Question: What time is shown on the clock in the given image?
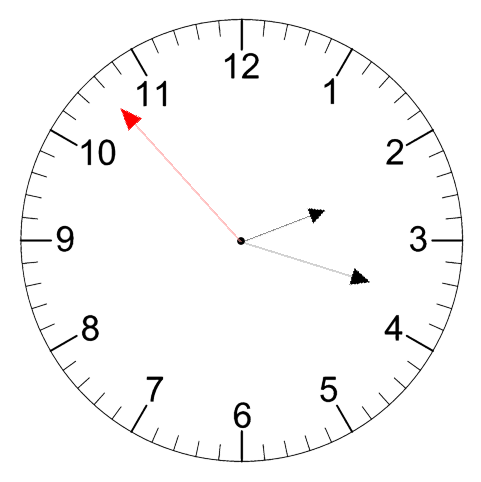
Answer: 02:17:53